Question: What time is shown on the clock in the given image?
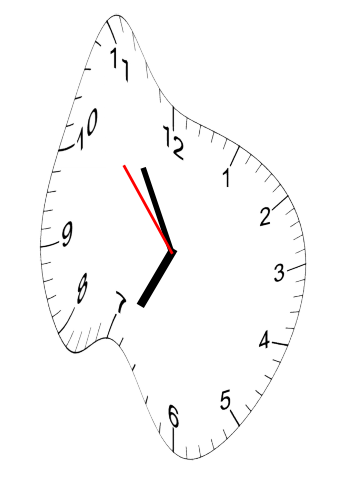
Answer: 06:54:53